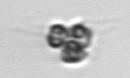
Label: Corymbellus